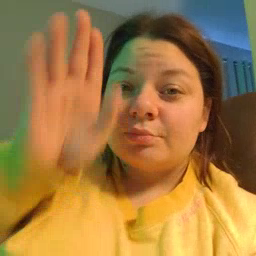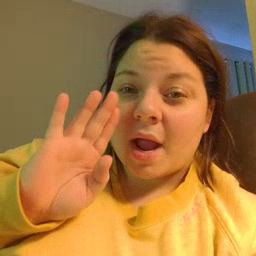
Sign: brown